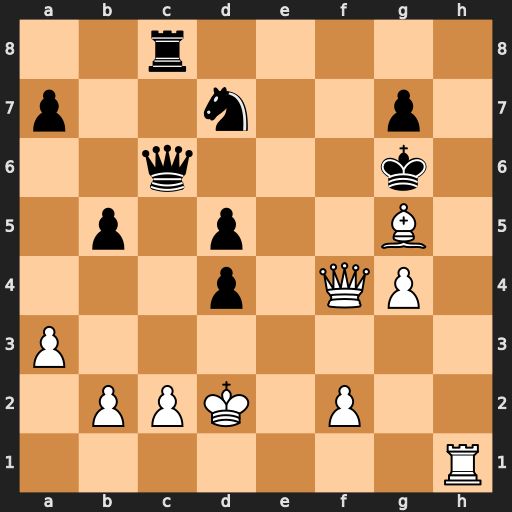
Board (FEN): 2r5/p2n2p1/2q3k1/1p1p2B1/3p1QP1/P7/1PPK1P2/7R
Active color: w
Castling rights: -
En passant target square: -
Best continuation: Qf5#